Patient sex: M
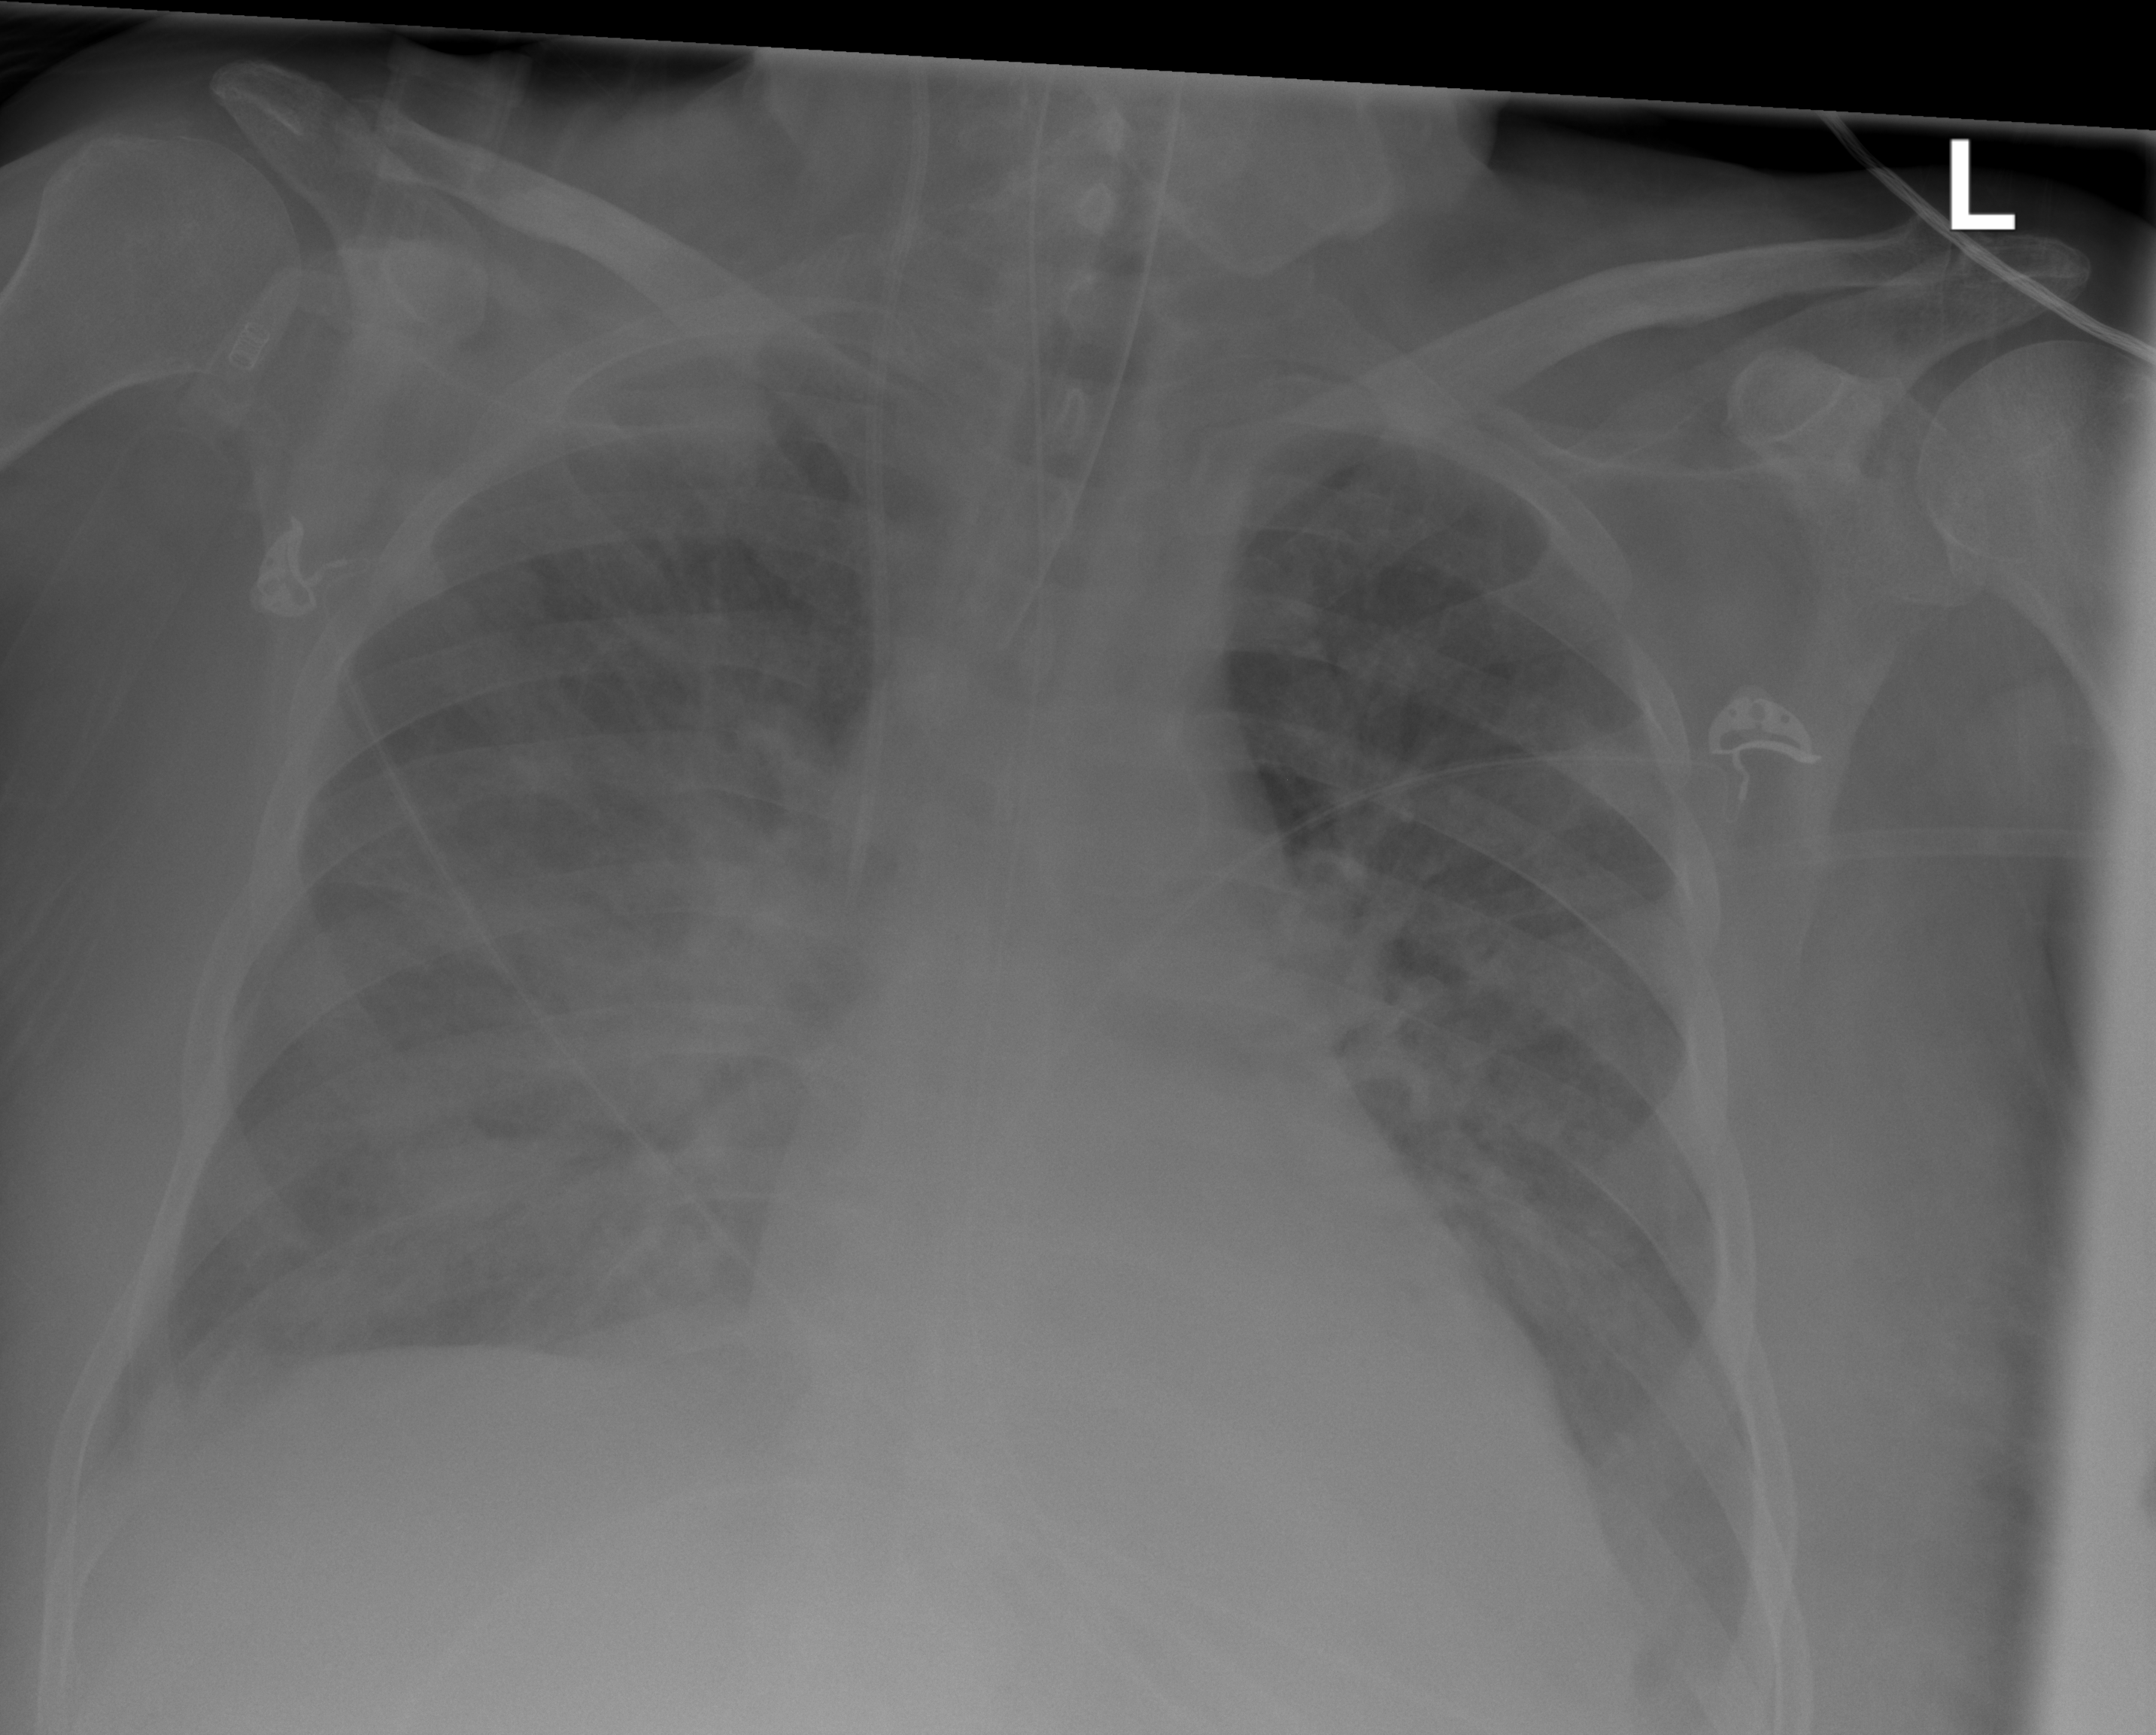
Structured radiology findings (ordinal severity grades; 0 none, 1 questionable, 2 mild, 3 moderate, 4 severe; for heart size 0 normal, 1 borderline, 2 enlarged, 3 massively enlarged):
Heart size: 2
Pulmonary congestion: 2
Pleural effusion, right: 2
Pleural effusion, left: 0
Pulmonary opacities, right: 2
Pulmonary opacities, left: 0
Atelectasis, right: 0
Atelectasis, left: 0